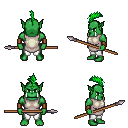
a pixel art fantasy rpg character, male body template, orc, green skin, white tunic, white pants, green mohawk hairstyle, leather bracers, spear, four views (front, back, left, right), 2x2 character sprite sheet, small pixel art, hard edges, no anti-aliasing